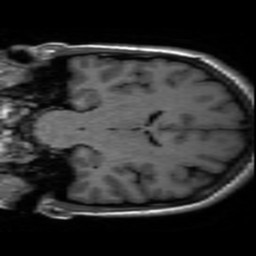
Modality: inplaneT1
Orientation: coronal
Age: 21
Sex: female
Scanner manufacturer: ge
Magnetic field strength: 3 T
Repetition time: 2.499 s
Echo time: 0.02513 s